Question: I want to count how many times the names in column y match those of column x. Trick is there are multiple names within each cell and there is no pattern so I cannot simply use str_count.

or see here reproducible code:
'''
dt <-
data.frame(group = c('A', 'A', 'B', 'B'), names_X = c('James, Robert, Phill', 'James, Blake, Paul', 'Lucy, Macy', 'Lucy, Caty'),
names_Y = c('Robert, Peter', 'Robert, Peter', 'Macy, Lucy', 'Caty, Jess, Carla'))
'''
'''
dt %>%
group_by(group) %>%
mutate(matches = str_count(names_X, names_Y))
'''
for which this is the output
'''
structure(list(group = c("A", "A", "B", "B"), names_X = c("James, Robert, Phill",
"James, Blake, Paul", "Lucy, Macy", "Lucy, Caty"), names_Y = c("Robert, Peter",
"Robert, Peter", "Macy, Lucy", "Caty, Jess, Carla"), matches = c(0L,
0L, 0L, 0L)), class = c("grouped_df", "tbl_df", "tbl", "data.frame"
), row.names = c(NA, -4L), groups = structure(list(group = c("A",
"B"), .rows = structure(list(1:2, 3:4), ptype = integer(0), class = c("vctrs_list_of",
"vctrs_vctr", "list"))), class = c("tbl_df", "tbl", "data.frame"
), row.names = c(NA, -2L), .drop = TRUE))
'''
but the result for #matches remains 0 in all cases which is wrong.
See correct answer in picture at the top of page.
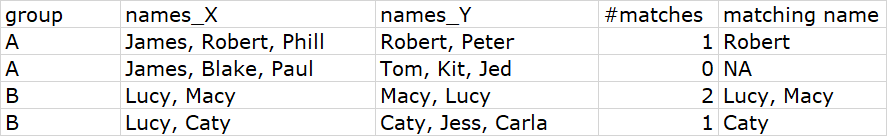
Answer: Was partway through writing a 'tidyverse' answer when other answer was posted, which is an excellent and clear solution. For completeness, if you want to do in tidyverse this could be a helpful start:
'''
library(tidyverse)
dt |>
mutate(names_Y = str_split(names_Y, ", "),
names_X = str_split(names_X, ", ")) |>
rowwise() |>
mutate(
count = sum(names_X %in% names_Y),
names_match = paste(intersect(names_X, names_Y), collapse = ", ")
)
#> # A tibble: 4 x 5
#> # Rowwise:
#> group names_X names_Y count names_match
#> <chr> <list> <list> <int> <chr>
#> 1 A <chr [3]> <chr [2]> 1 "Robert"
#> 2 A <chr [3]> <chr [2]> 0 ""
#> 3 B <chr [2]> <chr [2]> 2 "Lucy, Macy"
#> 4 B <chr [2]> <chr [3]> 1 "Caty"
'''